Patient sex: M
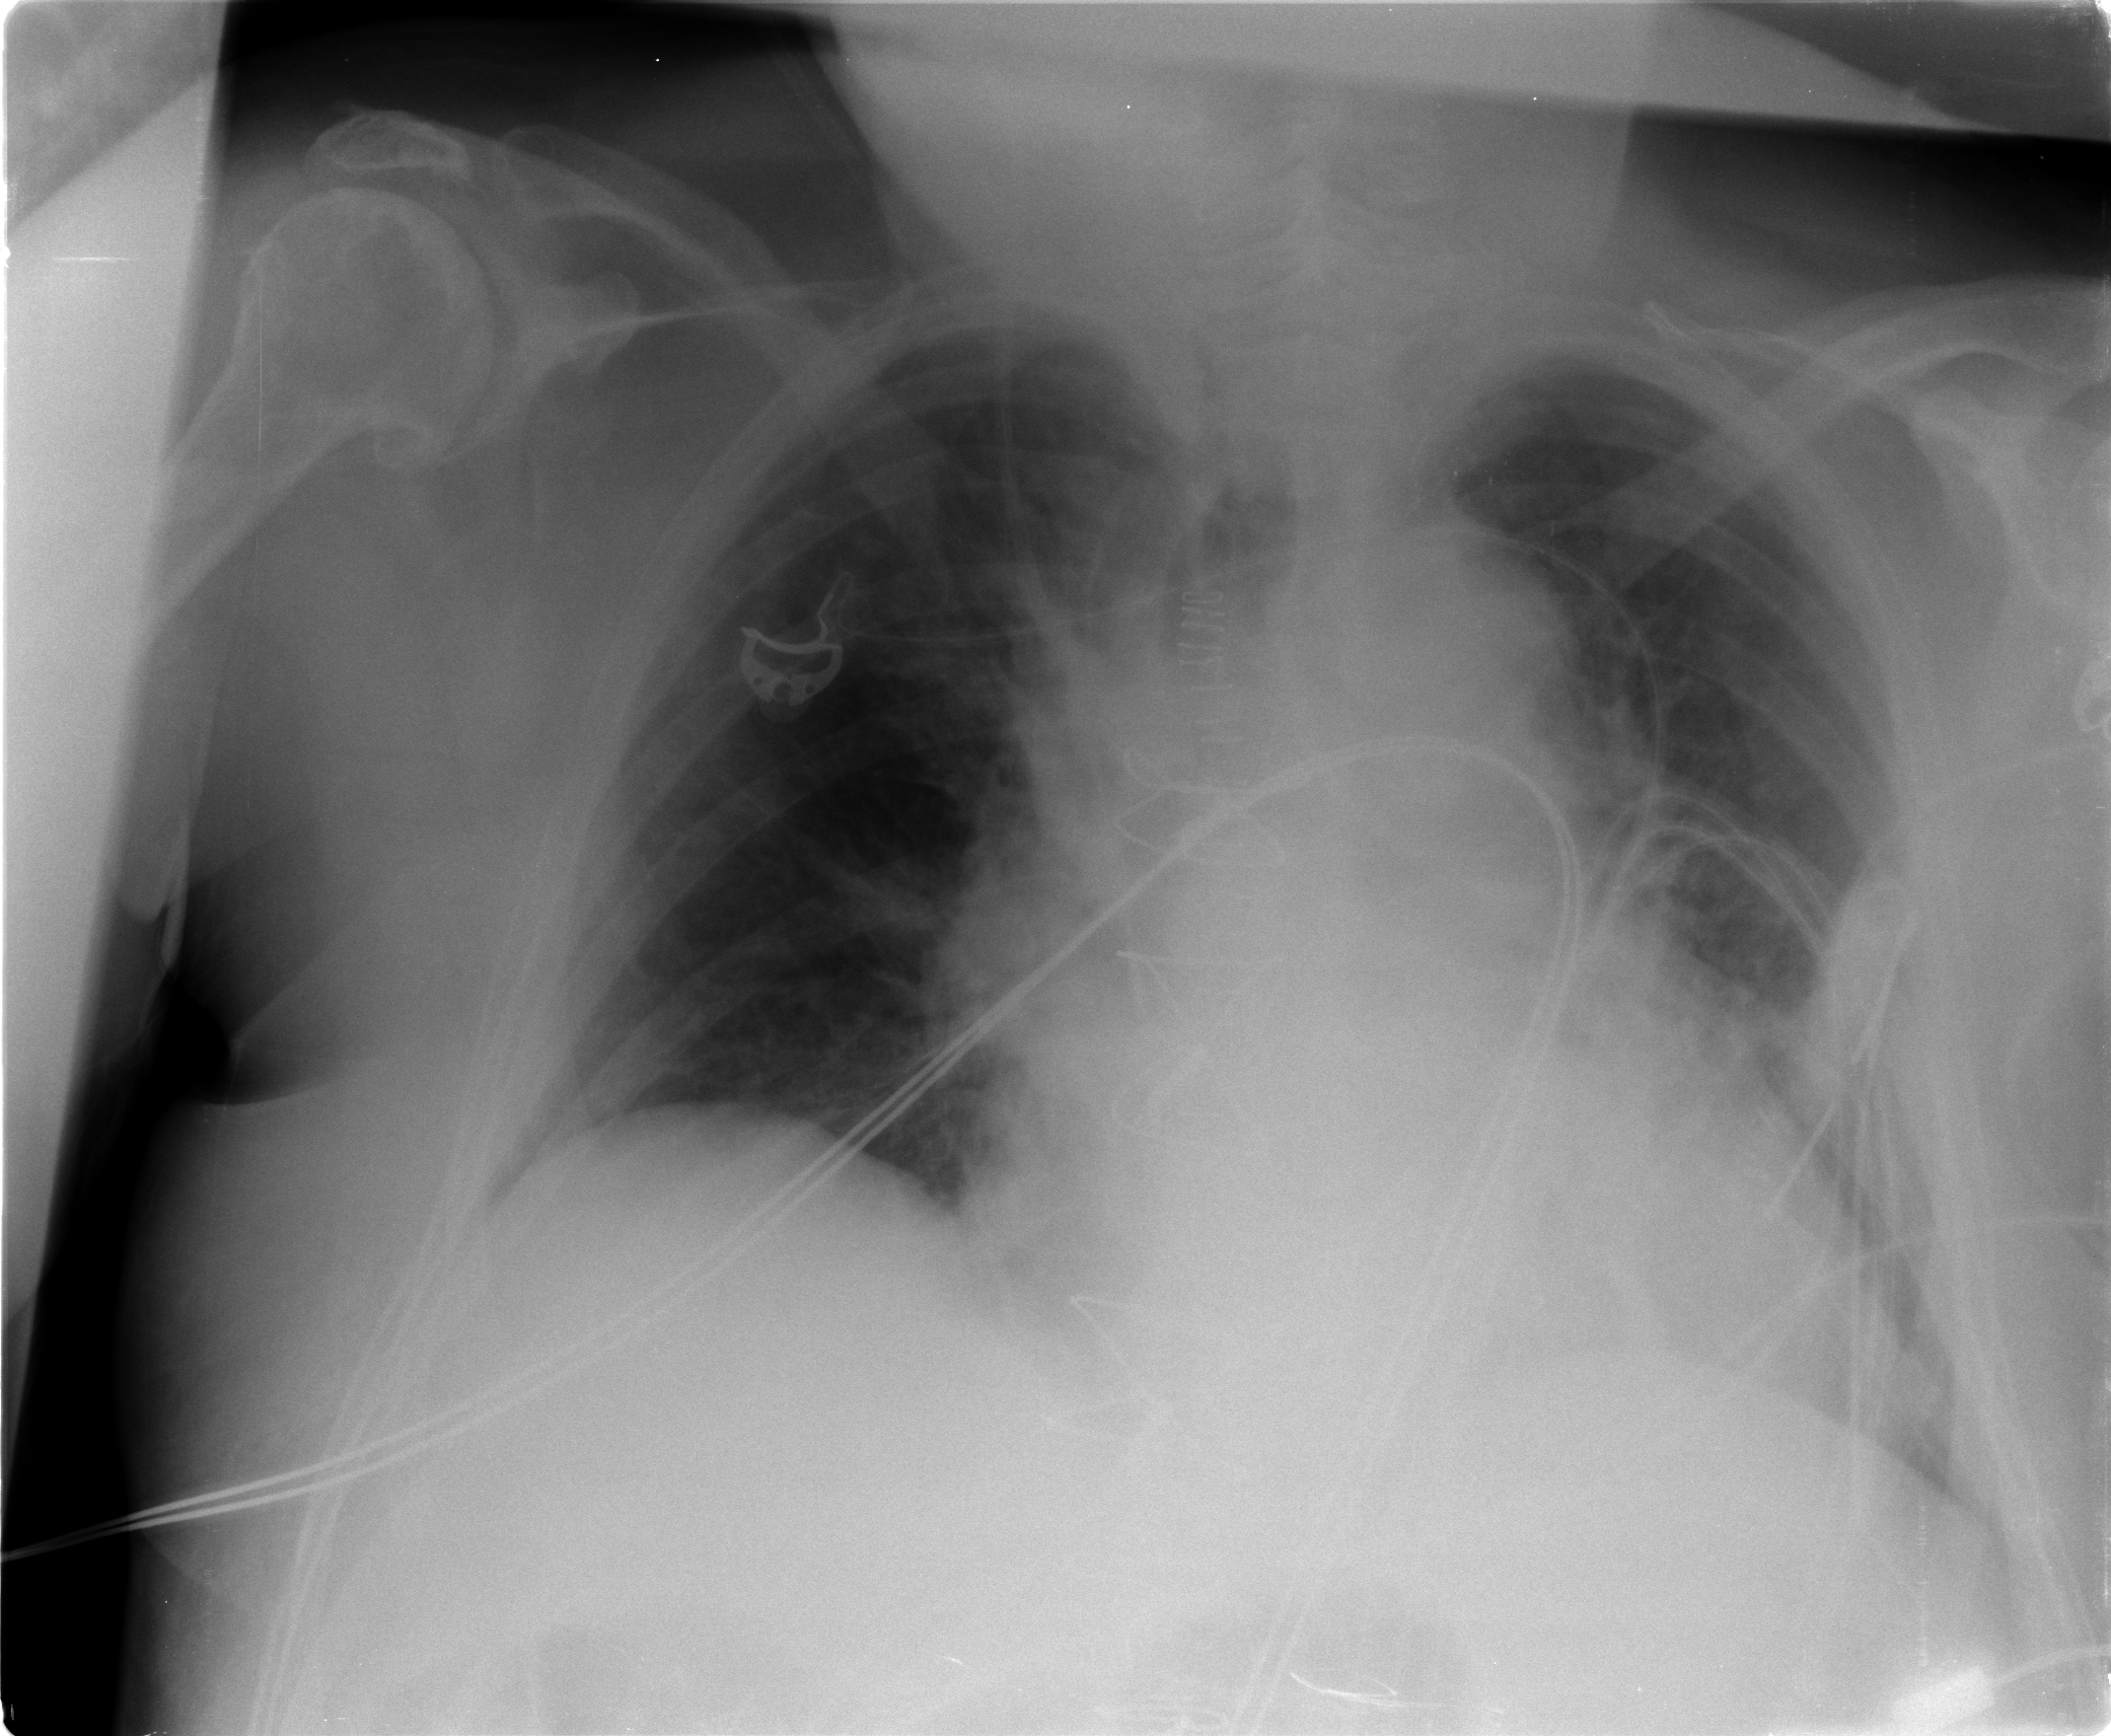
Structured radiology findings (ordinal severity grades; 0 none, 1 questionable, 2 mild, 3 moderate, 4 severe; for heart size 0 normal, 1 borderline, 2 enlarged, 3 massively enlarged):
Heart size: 2
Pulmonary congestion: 2
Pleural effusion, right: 0
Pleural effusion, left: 2
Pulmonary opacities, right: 0
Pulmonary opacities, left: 0
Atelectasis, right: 2
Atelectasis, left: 2